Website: walmart
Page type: cart
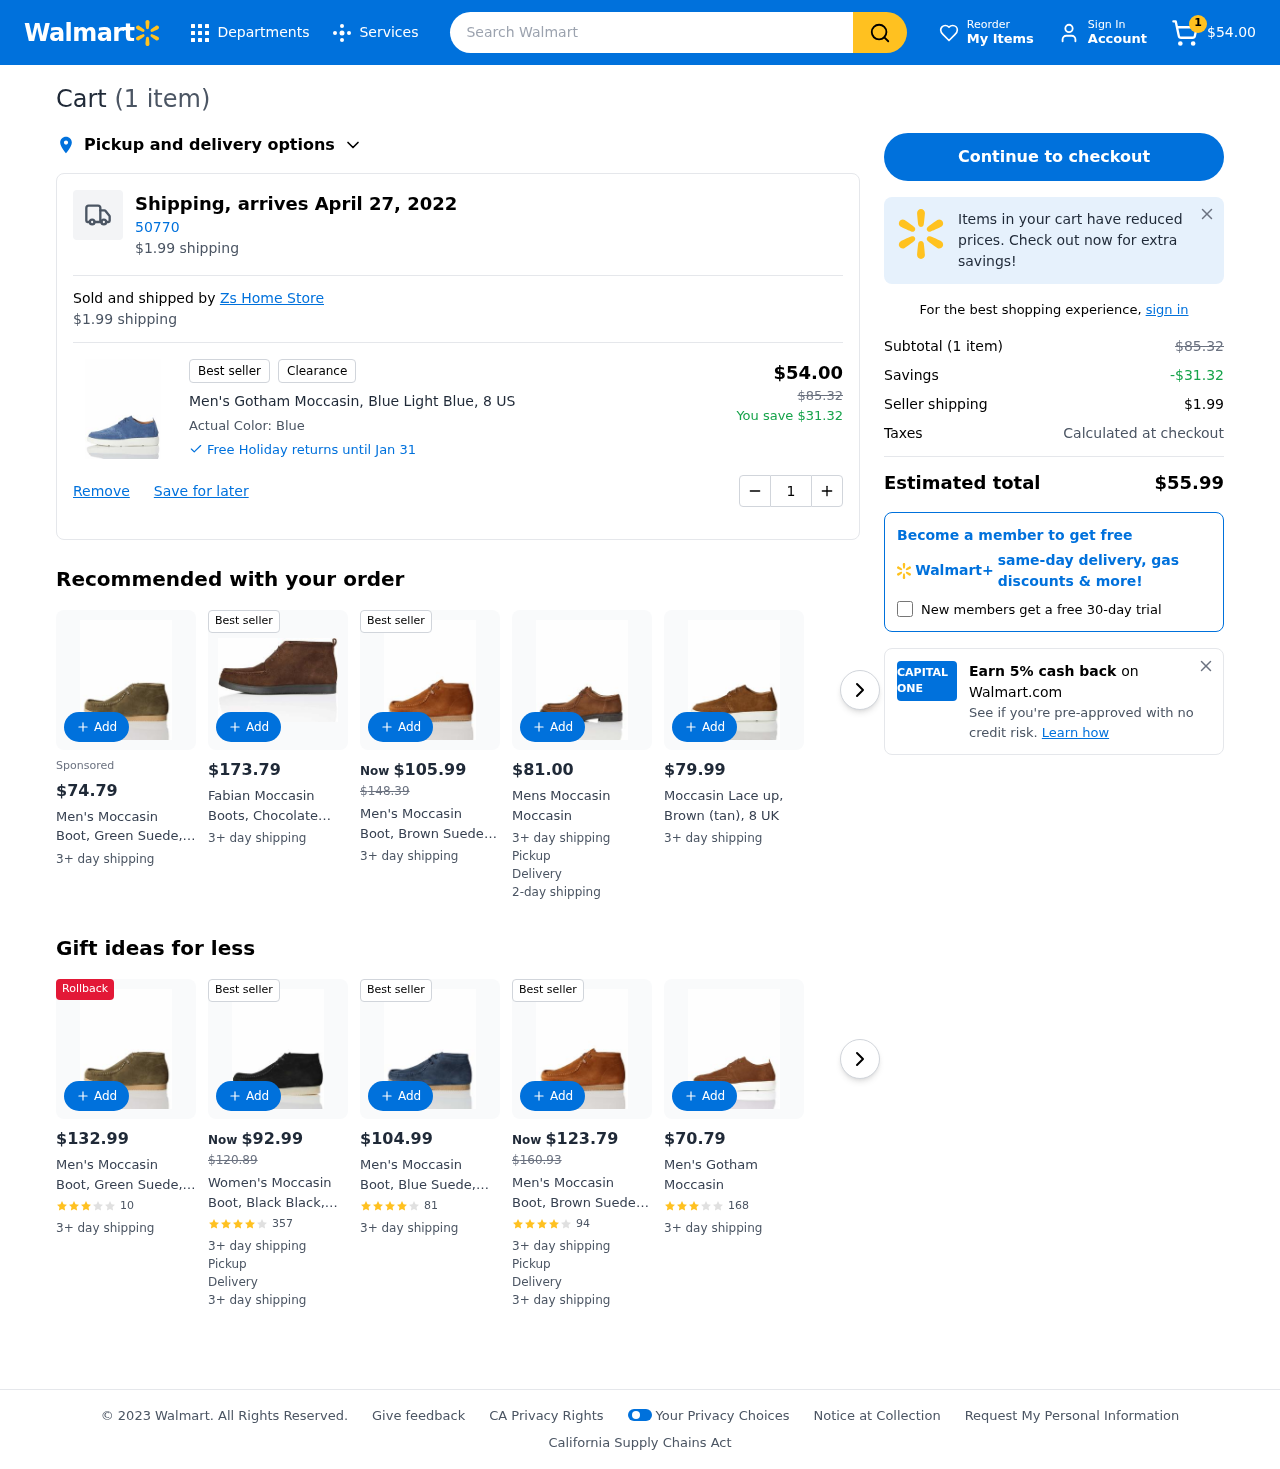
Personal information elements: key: PII_POSTCODE
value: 50770
Product elements: key: PRODUCT1_NAME
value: Men's Gotham Moccasin, Blue Light Blue, 8 US
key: PRODUCT1_PRICE
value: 54
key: PRODUCT1_QUANTITY
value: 1
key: PRODUCT1_ORIGINAL_PRICE
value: $85.32
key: PRODUCT1_SAVINGS
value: $31.32
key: PRODUCT1_SAVINGS
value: -$31.32
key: PRODUCT2_PRICE
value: $74.79
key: PRODUCT2_NAME
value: Men's Moccasin Boot, Green Suede, women 2
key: PRODUCT3_PRICE
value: $173.79
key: PRODUCT3_NAME
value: Fabian Moccasin Boots, Chocolate Brown, 7.5 US
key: PRODUCT4_PRICE
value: $105.99
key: PRODUCT4_ORIGINAL_PRICE
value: $148.39
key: PRODUCT4_NAME
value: Men's Moccasin Boot, Brown Suede, womens 10
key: PRODUCT5_PRICE
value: $81.00
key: PRODUCT5_NAME
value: Mens Moccasin Moccasin
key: PRODUCT6_PRICE
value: $79.99
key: PRODUCT6_NAME
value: Moccasin Lace up, Brown (tan), 8 UK
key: PRODUCT7_PRICE
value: $132.99
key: PRODUCT7_NAME
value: Men's Moccasin Boot, Green Suede, womens 12
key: PRODUCT7_NUM_RATINGS
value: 10
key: PRODUCT8_PRICE
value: $92.99
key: PRODUCT8_ORIGINAL_PRICE
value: $120.89
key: PRODUCT8_NAME
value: Women's Moccasin Boot, Black Black, 9.5 us
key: PRODUCT8_NUM_RATINGS
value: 357
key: PRODUCT9_PRICE
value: $104.99
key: PRODUCT9_NAME
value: Men's Moccasin Boot, Blue Suede, womens 10
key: PRODUCT9_NUM_RATINGS
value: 81
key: PRODUCT10_PRICE
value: $123.79
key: PRODUCT10_ORIGINAL_PRICE
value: $160.93
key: PRODUCT10_NAME
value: Men's Moccasin Boot, Brown Suede, US:7
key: PRODUCT10_NUM_RATINGS
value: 94
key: PRODUCT11_PRICE
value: $70.79
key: PRODUCT11_NAME
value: Men's Gotham Moccasin
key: PRODUCT11_NUM_RATINGS
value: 168
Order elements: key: ORDER_NUM_ITEMS
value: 1
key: ORDER_NUM_ITEMS
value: (1 item)
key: ORDER_SUBTOTAL
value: $54.00
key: ORDER_DELIVERY_DATE
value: Shipping, arrives April 27, 2022
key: ORDER_SHIPPING_COST
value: $1.99
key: ORDER_TOTAL
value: $55.99
Search elements: key: HEADER_SEARCH
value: Search Walmart